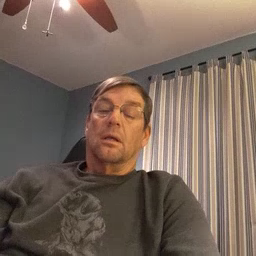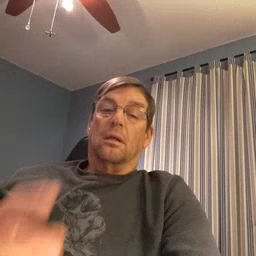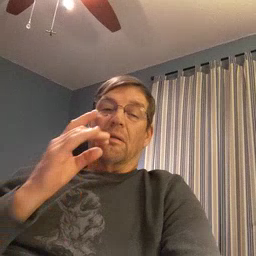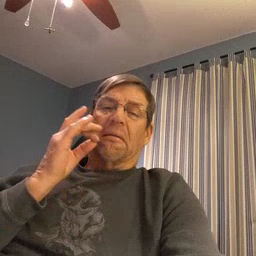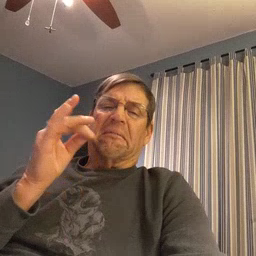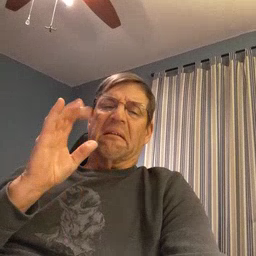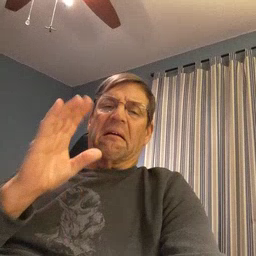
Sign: yucky